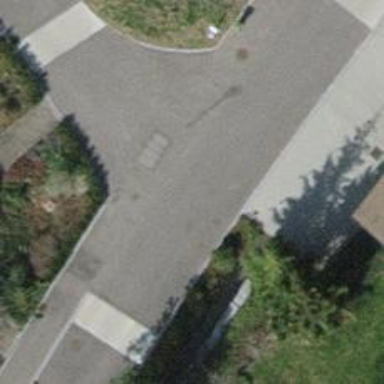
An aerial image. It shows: Traffic calming table.